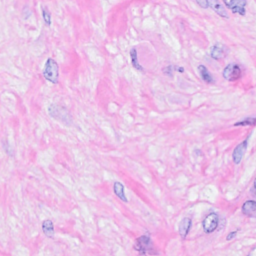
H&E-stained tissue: Breast